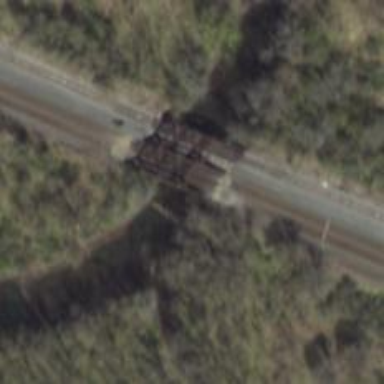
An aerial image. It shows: Truss bridge carrying railway tracks.